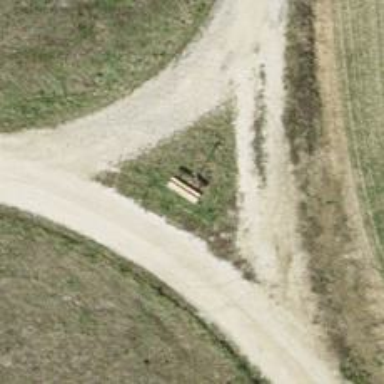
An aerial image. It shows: Bench.